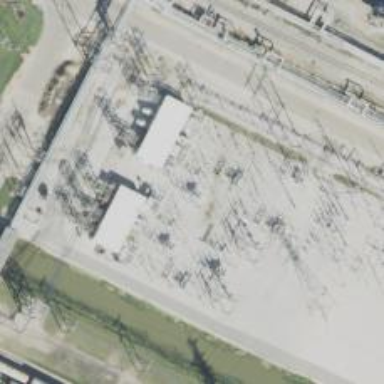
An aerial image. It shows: Switch for power supply.